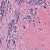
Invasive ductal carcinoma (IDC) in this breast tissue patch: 1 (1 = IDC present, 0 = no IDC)